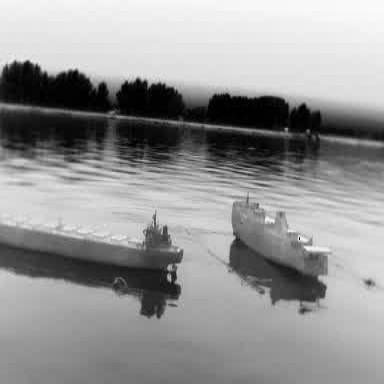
There is a liner in the infrared image.